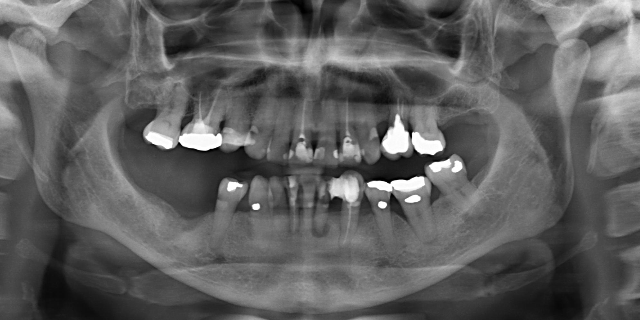
adult